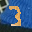
Label: 3